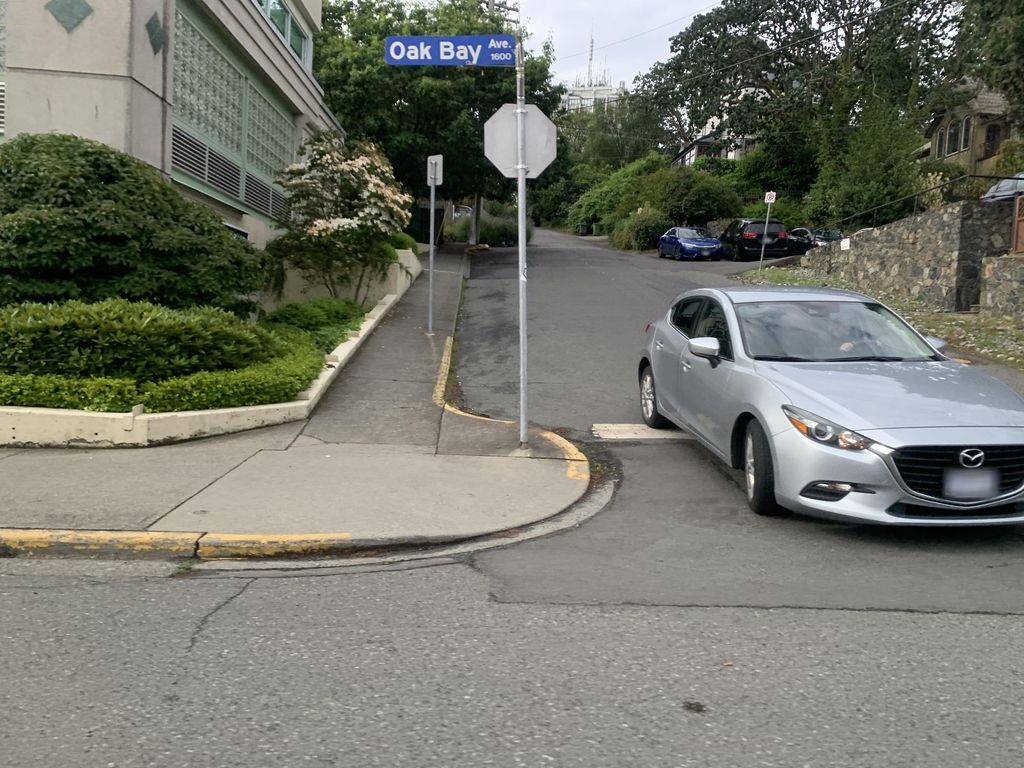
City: victoria